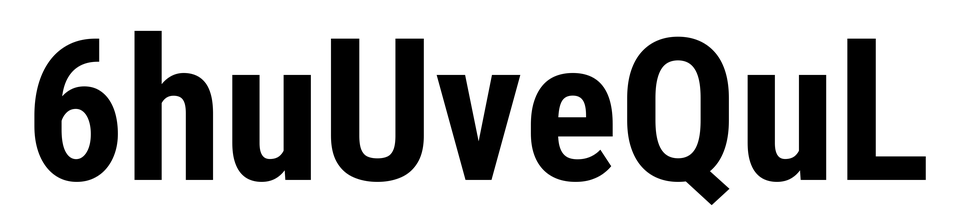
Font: Roboto_Condensed_Bold